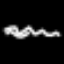
Label: squiggle